Question: I am trying to navigate through a JSON array where the size of some objects may vary. The JSON snippet is too large to post, so I posted it on JSON Blob, <URL> and I am trying to go through this structure and grab the object with the highest value in one of its properties.
In the image below, I am trying to grab the "champion" object that has the highest number in "totalSessionsPlayed".

My problem is figuring out how to loop through, then capture the total session value, and then compare them and eventually retrieve the champion object with the highest total sessions. I am used to always hardcoding the values/pathway because it was always statically set in size, whereas with here the size can changes.
I believe I would need to something along the following...but I am not fully sure
'''
json = JSON && JSON.parse(response) || $.parseJSON(response);
$.each(json, function (i, el) {
if (el.stats.totalSessionsPlayed > highestSession)
{
highestSession = el.stats.totalSessionsPlayed...?
}
});
//when done, somehow get the champion object that relates to that highestSession value.
'''
I am still new to JSON and I am simply getting lost on traversing this dynamically-sized JSON.
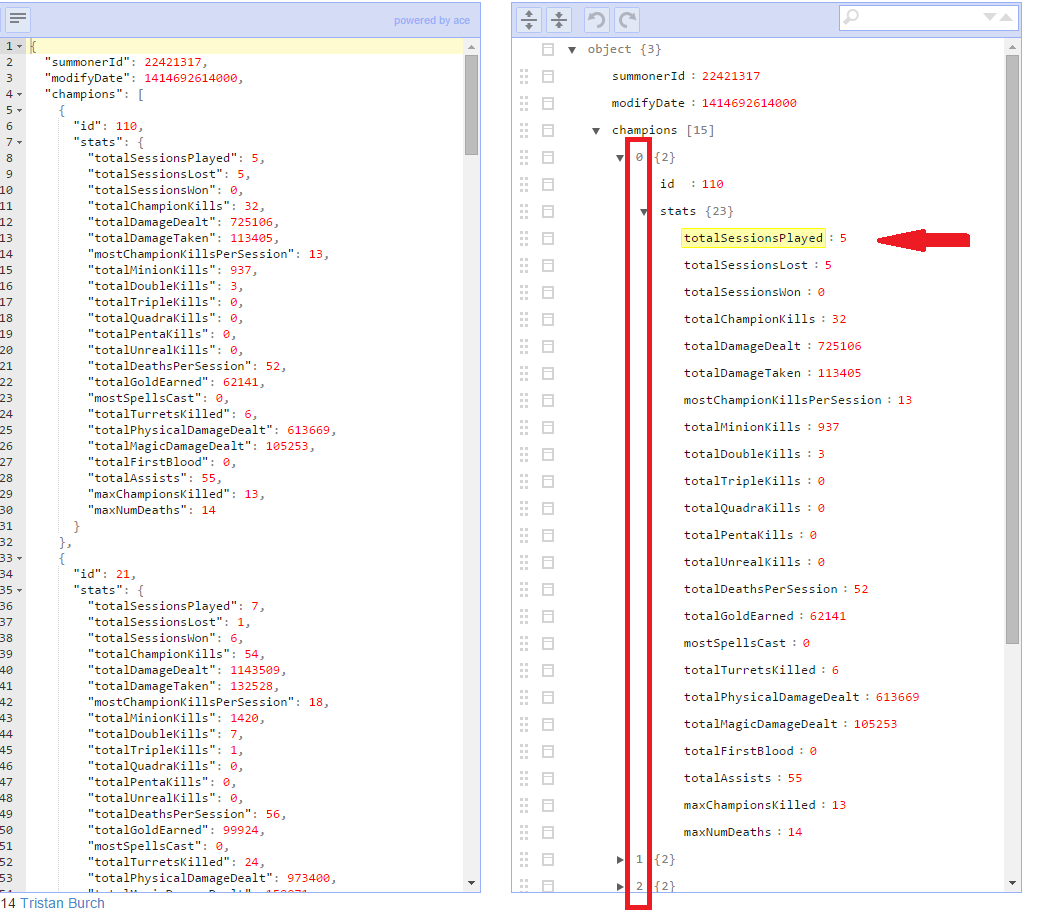
Answer: 1. Create array to hold top champions (could be multiple if it is a tie)
2. Loop through the champions array
3. Use > to get the champion with highest totalSessionsPlayed value; and use === to determine whether there was already a different champion with same top score.
4. If it is a tie, add current champion to array, else create new array with new champion.
Solution code:
'''
var highestSession = -1; // set it low initially
var topChamps = []; // array since could be a N-way tie
$.each(json.champions, function(idx, champion) {
if (champion.id > 0 && champion.stats) {
if (champion.stats.totalSessionsPlayed > highestSession) {
// new top score broke any possible ties
topChamps = [champion]; // new array
highestSession = champion.stats.totalSessionsPlayed; // save new max value
} else if (champion.stats.totalSessionsPlayed === highestSession) {
// it's a tie, add to list
topChamps[topChamps.length] = champion;
}
}
});
'''
Run this example snippet against the OP's actual JSON data:
'''
// fake json for example only
var json = {
"summonerId": 22421317,
"modifyDate": 1414692614000,
"champions": [{
"id": 110,
"stats": {
"totalSessionsPlayed": 5,
"totalSessionsLost": 5,
"totalSessionsWon": 0,
"totalChampionKills": 32,
"totalDamageDealt": 725106,
"totalDamageTaken": 113405,
"mostChampionKillsPerSession": 13,
"totalMinionKills": 937,
"totalDoubleKills": 3,
"totalTripleKills": 0,
"totalQuadraKills": 0,
"totalPentaKills": 0,
"totalUnrealKills": 0,
"totalDeathsPerSession": 52,
"totalGoldEarned": 62141,
"mostSpellsCast": 0,
"totalTurretsKilled": 6,
"totalPhysicalDamageDealt": 613669,
"totalMagicDamageDealt": 105253,
"totalFirstBlood": 0,
"totalAssists": 55,
"maxChampionsKilled": 13,
"maxNumDeaths": 14
}
}, {
"id": 21,
"stats": {
"totalSessionsPlayed": 7,
"totalSessionsLost": 1,
"totalSessionsWon": 6,
"totalChampionKills": 54,
"totalDamageDealt": <PHONE>,
"totalDamageTaken": 132528,
"mostChampionKillsPerSession": 18,
"totalMinionKills": 1420,
"totalDoubleKills": 7,
"totalTripleKills": 1,
"totalQuadraKills": 0,
"totalPentaKills": 0,
"totalUnrealKills": 0,
"totalDeathsPerSession": 56,
"totalGoldEarned": 99924,
"mostSpellsCast": 0,
"totalTurretsKilled": 24,
"totalPhysicalDamageDealt": 973400,
"totalMagicDamageDealt": 159071,
"totalFirstBlood": 0,
"totalAssists": 67,
"maxChampionsKilled": 18,
"maxNumDeaths": 11
}
}, {
"id": 19,
"stats": {
"totalSessionsPlayed": 18,
"totalSessionsLost": 9,
"totalSessionsWon": 9,
"totalChampionKills": 94,
"totalDamageDealt": <PHONE>,
"totalDamageTaken": 764921,
"mostChampionKillsPerSession": 12,
"totalMinionKills": 923,
"totalDoubleKills": 3,
"totalTripleKills": 0,
"totalQuadraKills": 0,
"totalPentaKills": 0,
"totalUnrealKills": 0,
"totalDeathsPerSession": 154,
"totalGoldEarned": 212650,
"mostSpellsCast": 0,
"totalTurretsKilled": 14,
"totalPhysicalDamageDealt": 932921,
"totalMagicDamageDealt": 565418,
"totalFirstBlood": 0,
"totalAssists": 241,
"maxChampionsKilled": 12,
"maxNumDeaths": 12
}
}, {
"id": 89,
"stats": {
"totalSessionsPlayed": 41,
"totalSessionsLost": 15,
"totalSessionsWon": 26,
"totalChampionKills": 162,
"totalDamageDealt": <PHONE>,
"totalDamageTaken": <PHONE>,
"mostChampionKillsPerSession": 12,
"totalMinionKills": 1684,
"totalDoubleKills": 6,
"totalTripleKills": 1,
"totalQuadraKills": 0,
"totalPentaKills": 0,
"totalUnrealKills": 0,
"totalDeathsPerSession": 318,
"totalGoldEarned": 447598,
"mostSpellsCast": 0,
"totalTurretsKilled": 16,
"totalPhysicalDamageDealt": 434852,
"totalMagicDamageDealt": <PHONE>,
"totalFirstBlood": 0,
"totalAssists": 716,
"maxChampionsKilled": 12,
"maxNumDeaths": 14
}
}, {
"id": 9,
"stats": {
"totalSessionsPlayed": 1,
"totalSessionsLost": 1,
"totalSessionsWon": 0,
"totalChampionKills": 14,
"totalDamageDealt": 269323,
"totalDamageTaken": 43294,
"mostChampionKillsPerSession": 14,
"totalMinionKills": 91,
"totalDoubleKills": 2,
"totalTripleKills": 0,
"totalQuadraKills": 0,
"totalPentaKills": 0,
"totalUnrealKills": 0,
"totalDeathsPerSession": 6,
"totalGoldEarned": 18899,
"mostSpellsCast": 0,
"totalTurretsKilled": 1,
"totalPhysicalDamageDealt": 17923,
"totalMagicDamageDealt": 236252,
"totalFirstBlood": 0,
"totalAssists": 18,
"maxChampionsKilled": 14,
"maxNumDeaths": 6
}
}, {
"id": 10,
"stats": {
"totalSessionsPlayed": 2,
"totalSessionsLost": 1,
"totalSessionsWon": 1,
"totalChampionKills": 14,
"totalDamageDealt": 229398,
"totalDamageTaken": 50962,
"mostChampionKillsPerSession": 13,
"totalMinionKills": 250,
"totalDoubleKills": 2,
"totalTripleKills": 0,
"totalQuadraKills": 0,
"totalPentaKills": 0,
"totalUnrealKills": 0,
"totalDeathsPerSession": 16,
"totalGoldEarned": 22793,
"mostSpellsCast": 0,
"totalTurretsKilled": 3,
"totalPhysicalDamageDealt": 69735,
"totalMagicDamageDealt": 157448,
"totalFirstBlood": 0,
"totalAssists": 12,
"maxChampionsKilled": 13,
"maxNumDeaths": 12
}
}, {
"id": 114,
"stats": {
"totalSessionsPlayed": 2,
"totalSessionsLost": 0,
"totalSessionsWon": 2,
"totalChampionKills": 10,
"totalDamageDealt": 216804,
"totalDamageTaken": 38006,
"mostChampionKillsPerSession": 6,
"totalMinionKills": 334,
"totalDoubleKills": 2,
"totalTripleKills": 0,
"totalQuadraKills": 0,
"totalPentaKills": 0,
"totalUnrealKills": 0,
"totalDeathsPerSession": 12,
"totalGoldEarned": 20796,
"mostSpellsCast": 0,
"totalTurretsKilled": 8,
"totalPhysicalDamageDealt": 211956,
"totalMagicDamageDealt": 2482,
"totalFirstBlood": 0,
"totalAssists": 9,
"maxChampionsKilled": 6,
"maxNumDeaths": 9
}
}, {
"id": 50,
"stats": {
"totalSessionsPlayed": 1,
"totalSessionsLost": 1,
"totalSessionsWon": 0,
"totalChampionKills": 7,
"totalDamageDealt": 58537,
"totalDamageTaken": 31729,
"mostChampionKillsPerSession": 7,
"totalMinionKills": 62,
"totalDoubleKills": 1,
"totalTripleKills": 0,
"totalQuadraKills": 0,
"totalPentaKills": 0,
"totalUnrealKills": 0,
"totalDeathsPerSession": 13,
"totalGoldEarned": 8280,
"mostSpellsCast": 0,
"totalTurretsKilled": 0,
"totalPhysicalDamageDealt": 11119,
"totalMagicDamageDealt": 46016,
"totalFirstBlood": 0,
"totalAssists": 7,
"maxChampionsKilled": 7,
"maxNumDeaths": 13
}
}, {
"id": 122,
"stats": {
"totalSessionsPlayed": 1,
"totalSessionsLost": 0,
"totalSessionsWon": 1,
"totalChampionKills": 5,
"totalDamageDealt": 102450,
"totalDamageTaken": 21890,
"mostChampionKillsPerSession": 5,
"totalMinionKills": 142,
"totalDoubleKills": 0,
"totalTripleKills": 0,
"totalQuadraKills": 0,
"totalPentaKills": 0,
"totalUnrealKills": 0,
"totalDeathsPerSession": 4,
"totalGoldEarned": 11038,
"mostSpellsCast": 0,
"totalTurretsKilled": 4,
"totalPhysicalDamageDealt": 91836,
"totalMagicDamageDealt": 7028,
"totalFirstBlood": 0,
"totalAssists": 9,
"maxChampionsKilled": 5,
"maxNumDeaths": 4
}
}, {
"id": 33,
"stats": {
"totalSessionsPlayed": 9,
"totalSessionsLost": 5,
"totalSessionsWon": 4,
"totalChampionKills": 30,
"totalDamageDealt": 808061,
"totalDamageTaken": 240939,
"mostChampionKillsPerSession": 9,
"totalMinionKills": 277,
"totalDoubleKills": 3,
"totalTripleKills": 0,
"totalQuadraKills": 0,
"totalPentaKills": 0,
"totalUnrealKills": 0,
"totalDeathsPerSession": 53,
"totalGoldEarned": 82246,
"mostSpellsCast": 0,
"totalTurretsKilled": 2,
"totalPhysicalDamageDealt": 263466,
"totalMagicDamageDealt": 354351,
"totalFirstBlood": 0,
"totalAssists": 95,
"maxChampionsKilled": 9,
"maxNumDeaths": 11
}
}, {
"id": 80,
"stats": {
"totalSessionsPlayed": 13,
"totalSessionsLost": 8,
"totalSessionsWon": 5,
"totalChampionKills": 91,
"totalDamageDealt": <PHONE>,
"totalDamageTaken": 309620,
"mostChampionKillsPerSession": 13,
"totalMinionKills": 1757,
"totalDoubleKills": 10,
"totalTripleKills": 1,
"totalQuadraKills": 0,
"totalPentaKills": 0,
"totalUnrealKills": 0,
"totalDeathsPerSession": 125,
"totalGoldEarned": 140885,
"mostSpellsCast": 0,
"totalTurretsKilled": 24,
"totalPhysicalDamageDealt": <PHONE>,
"totalMagicDamageDealt": 84732,
"totalFirstBlood": 0,
"totalAssists": 83,
"maxChampionsKilled": 13,
"maxNumDeaths": 19
}
}, {
"id": 63,
"stats": {
"totalSessionsPlayed": 1,
"totalSessionsLost": 0,
"totalSessionsWon": 1,
"totalChampionKills": 7,
"totalDamageDealt": 84633,
"totalDamageTaken": 10389,
"mostChampionKillsPerSession": 7,
"totalMinionKills": 98,
"totalDoubleKills": 1,
"totalTripleKills": 0,
"totalQuadraKills": 0,
"totalPentaKills": 0,
"totalUnrealKills": 0,
"totalDeathsPerSession": 2,
"totalGoldEarned": 9926,
"mostSpellsCast": 0,
"totalTurretsKilled": 0,
"totalPhysicalDamageDealt": 16719,
"totalMagicDamageDealt": 66391,
"totalFirstBlood": 0,
"totalAssists": 6,
"maxChampionsKilled": 7,
"maxNumDeaths": 2
}
}, {
"id": 32,
"stats": {
"totalSessionsPlayed": 17,
"totalSessionsLost": 9,
"totalSessionsWon": 8,
"totalChampionKills": 100,
"totalDamageDealt": <PHONE>,
"totalDamageTaken": 511432,
"mostChampionKillsPerSession": 13,
"totalMinionKills": 830,
"totalDoubleKills": 9,
"totalTripleKills": 1,
"totalQuadraKills": 0,
"totalPentaKills": 0,
"totalUnrealKills": 0,
"totalDeathsPerSession": 117,
"totalGoldEarned": 194949,
"mostSpellsCast": 0,
"totalTurretsKilled": 0,
"totalPhysicalDamageDealt": 249779,
"totalMagicDamageDealt": <PHONE>,
"totalFirstBlood": 0,
"totalAssists": 208,
"maxChampionsKilled": 13,
"maxNumDeaths": 10
}
}, {
"id": 31,
"stats": {
"totalSessionsPlayed": 11,
"totalSessionsLost": 6,
"totalSessionsWon": 5,
"totalChampionKills": 73,
"totalDamageDealt": <PHONE>,
"totalDamageTaken": 346947,
"mostChampionKillsPerSession": 16,
"totalMinionKills": 667,
"totalDoubleKills": 4,
"totalTripleKills": 1,
"totalQuadraKills": 0,
"totalPentaKills": 0,
"totalUnrealKills": 0,
"totalDeathsPerSession": 59,
"totalGoldEarned": 122954,
"mostSpellsCast": 0,
"totalTurretsKilled": 4,
"totalPhysicalDamageDealt": 299979,
"totalMagicDamageDealt": 940284,
"totalFirstBlood": 0,
"totalAssists": 98,
"maxChampionsKilled": 16,
"maxNumDeaths": 8
}
}, {
"id": 0,
"stats": {
"totalSessionsPlayed": 129,
"totalSessionsLost": 61,
"totalSessionsWon": 68,
"totalChampionKills": 693,
"killingSpree": 285,
"totalDamageDealt": <PHONE>,
"totalDamageTaken": <PHONE>,
"mostChampionKillsPerSession": 18,
"totalMinionKills": 9472,
"totalDoubleKills": 53,
"totalTripleKills": 5,
"totalQuadraKills": 0,
"totalPentaKills": 0,
"totalUnrealKills": 0,
"totalDeathsPerSession": 987,
"totalGoldEarned": <PHONE>,
"mostSpellsCast": 0,
"totalTurretsKilled": 106,
"totalPhysicalDamageDealt": <PHONE>,
"totalMagicDamageDealt": <PHONE>,
"totalNeutralMinionsKilled": 3748,
"totalFirstBlood": 0,
"totalAssists": 1624,
"totalHeal": 601627,
"maxLargestKillingSpree": 9,
"maxLargestCriticalStrike": 925,
"maxChampionsKilled": 18,
"maxNumDeaths": 19,
"maxTimePlayed": 3633,
"maxTimeSpentLiving": 1504,
"normalGamesPlayed": 0,
"rankedSoloGamesPlayed": 0,
"rankedPremadeGamesPlayed": 0,
"botGamesPlayed": 0
}
}]
}
var highestSession = -1; // set it low initially
var topChamps = []; // array since could be a N-way tie
$.each(json.champions, function(idx, champion) {
if (champion.id > 0 && champion.stats) {
if (champion.stats.totalSessionsPlayed > highestSession) {
// new top score broke any possible ties
topChamps = [champion];
highestSession = champion.stats.totalSessionsPlayed; // save new max value
} else if (champion.stats.totalSessionsPlayed === highestSession) {
// it's a tie, add to list
topChamps[topChamps.length] = champion;
}
}
});
$(document.body).append("<div>TOP CHAMP ID(s): " + topChamps.map(function(champ) {
return champ.id
}).join(", ") + "</div>");
'''
'''
<script src="https://ajax.googleapis.com/ajax/libs/jquery/2.1.1/jquery.min.js"></script>
'''